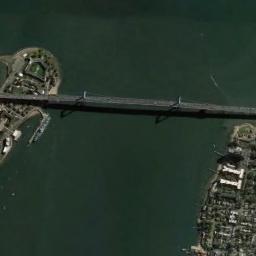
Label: bridge